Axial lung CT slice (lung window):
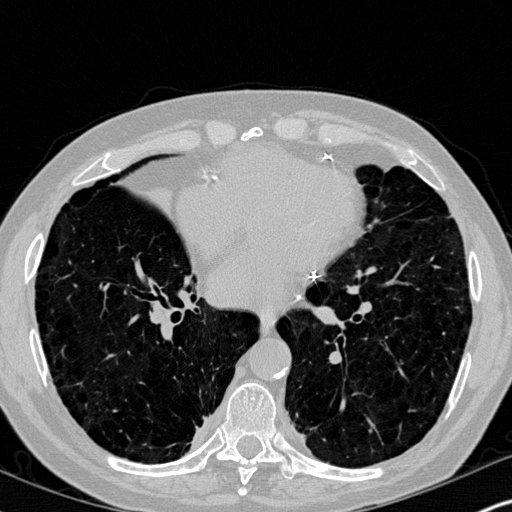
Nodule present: no